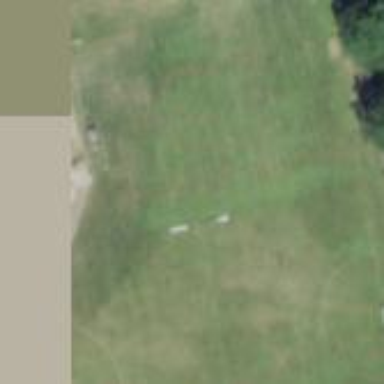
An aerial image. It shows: Pitch for leisure activities.